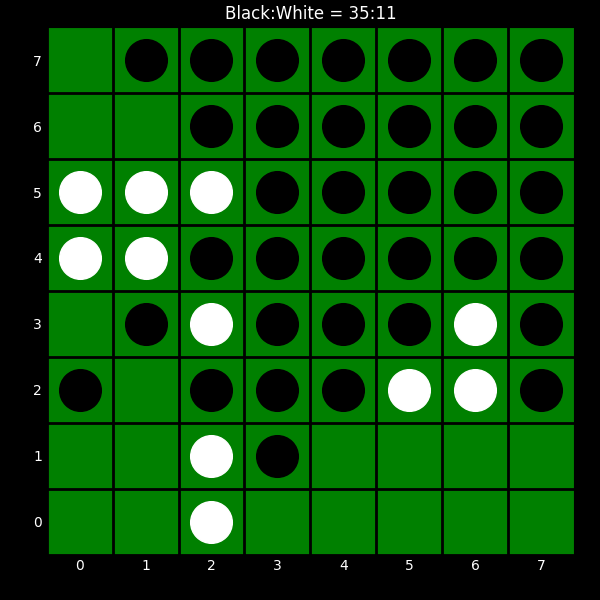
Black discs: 35
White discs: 11